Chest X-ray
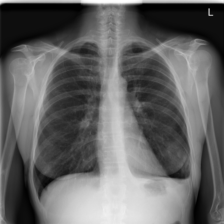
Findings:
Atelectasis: negative
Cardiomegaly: negative
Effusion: negative
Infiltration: negative
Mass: negative
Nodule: negative
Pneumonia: negative
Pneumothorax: negative
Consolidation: negative
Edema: negative
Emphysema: negative
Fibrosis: negative
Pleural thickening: negative
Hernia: negative